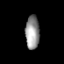
Tissue: prostate
Cell type: T cells
Senescence score: 0.7251
Nuclear area (px): 457
Mean DAPI intensity: 149.731